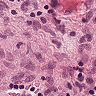
Metastatic tissue present: no